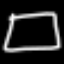
Label: square